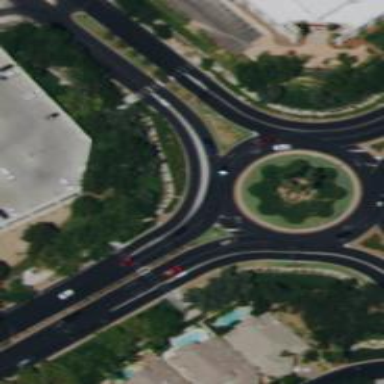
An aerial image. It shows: Secondary road with asphalt surface leading to roundabout junction.